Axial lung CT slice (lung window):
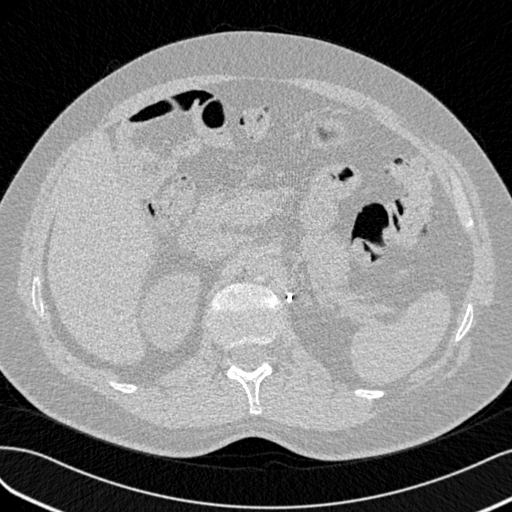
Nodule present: no